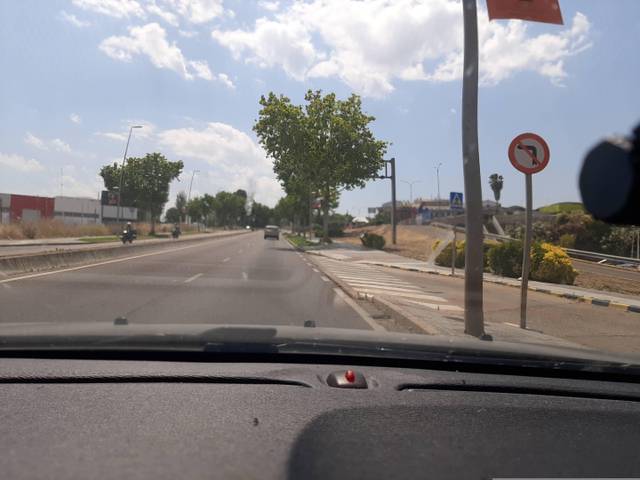
Region: Spain
Coordinates: 38.906, -6.358